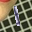
Label: 1